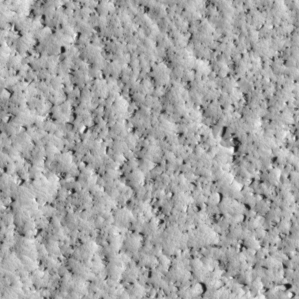
Label: non_frost